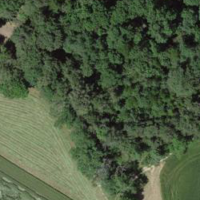
EUNIS habitat code: 41
Species observed at this site:
Prunus spinosa